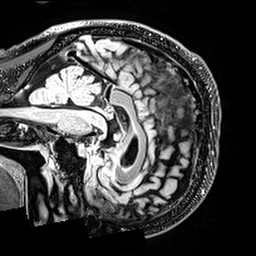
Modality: T2w
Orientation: sagittal
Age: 35
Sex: male
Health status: healthy
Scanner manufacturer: siemens
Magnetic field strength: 3 T
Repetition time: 5 s
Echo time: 0.397 s